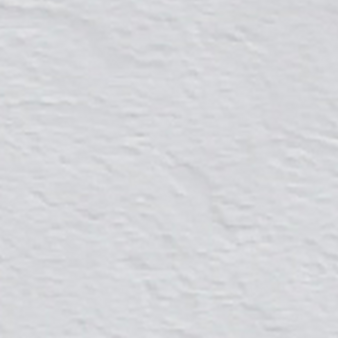
Label: other